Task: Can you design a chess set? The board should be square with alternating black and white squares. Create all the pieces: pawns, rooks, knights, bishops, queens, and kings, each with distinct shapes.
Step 4180:
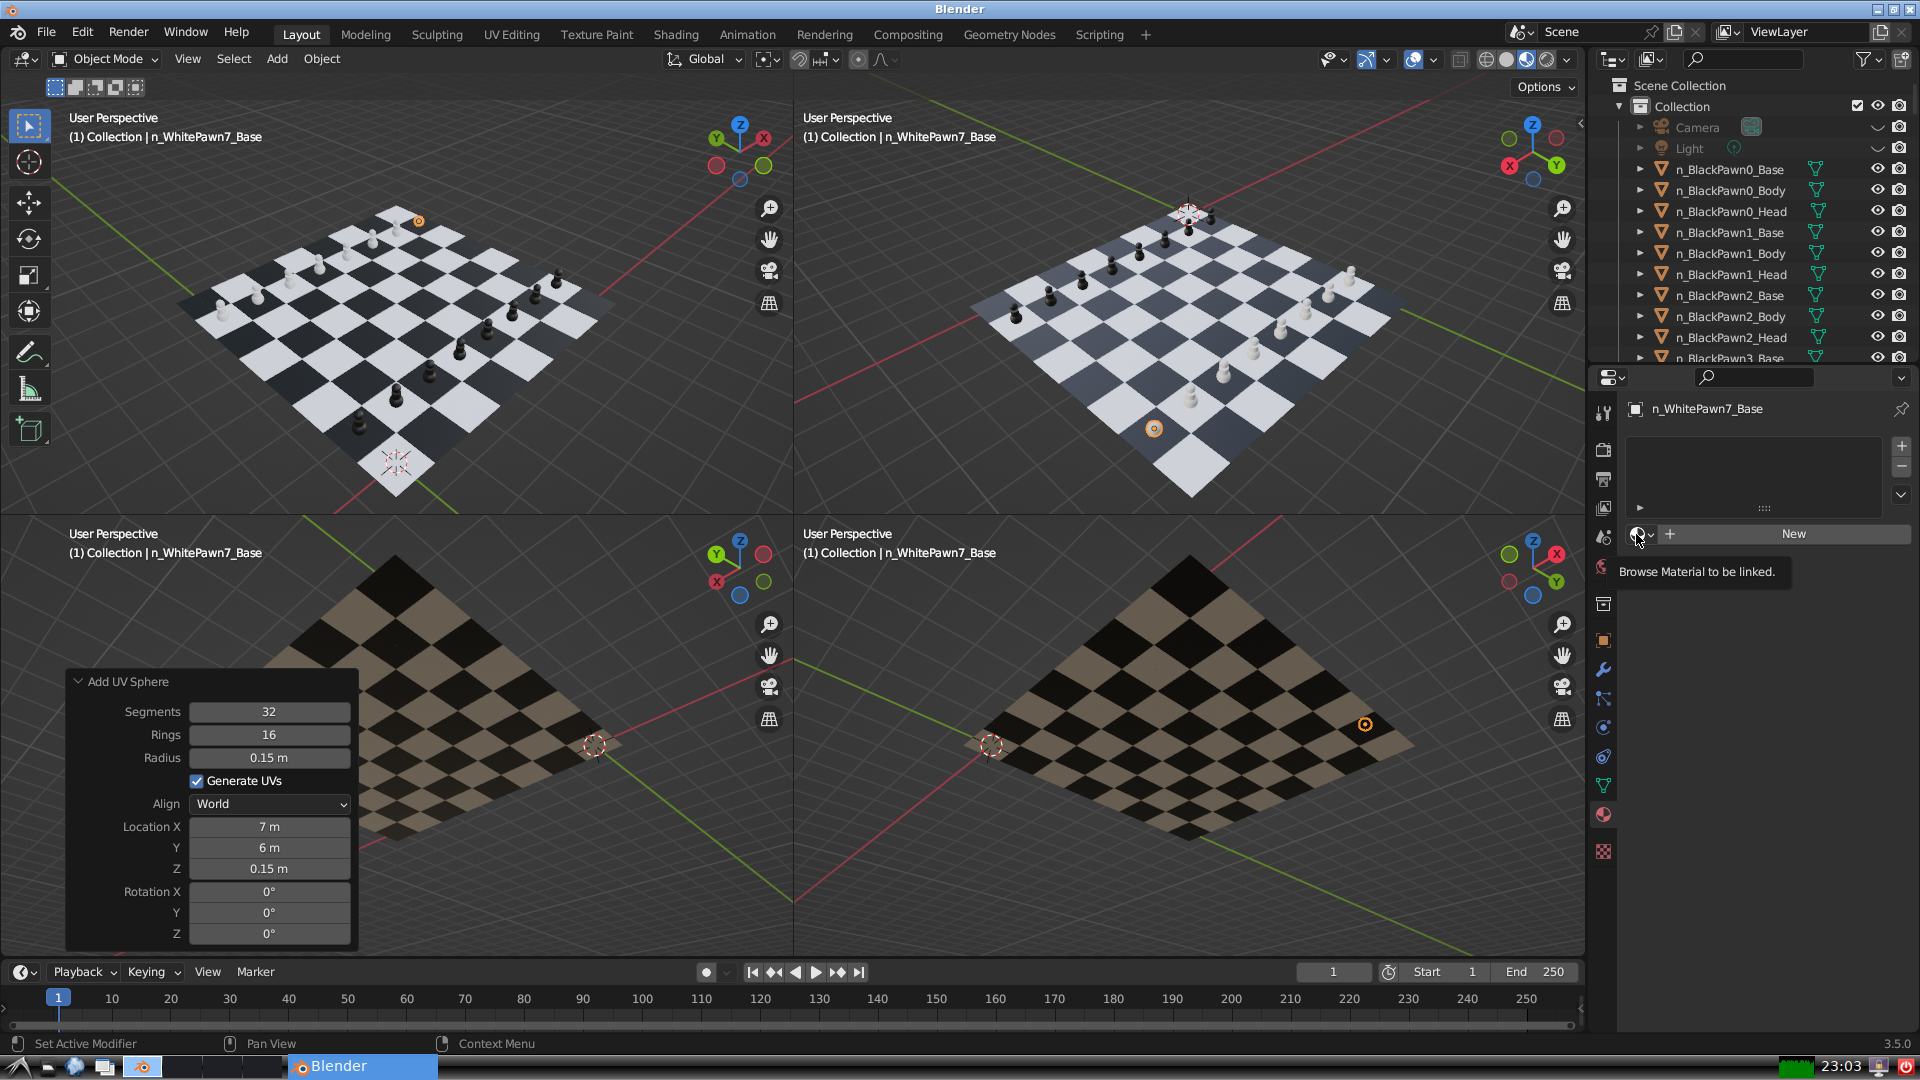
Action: click: no